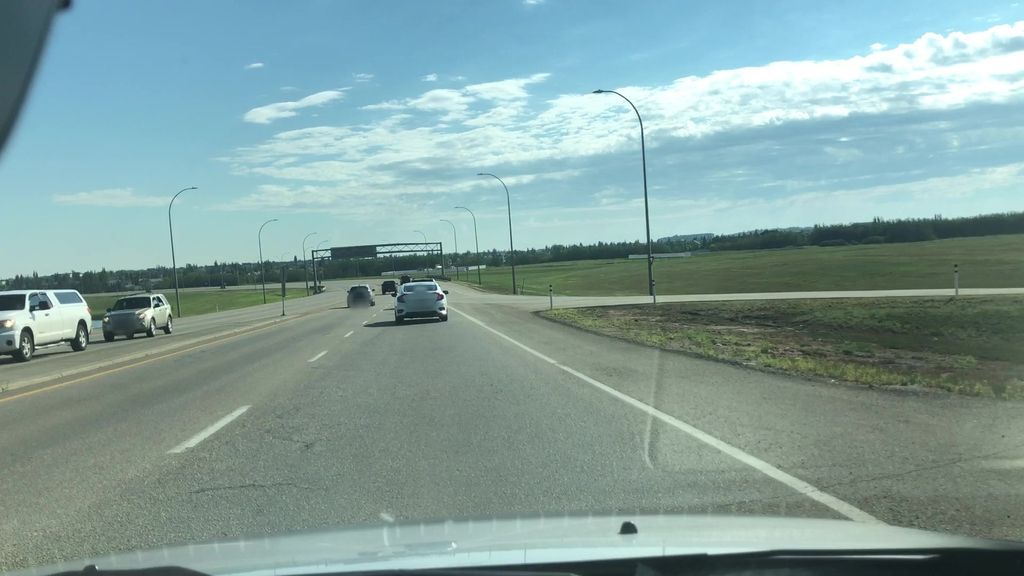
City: edmonton